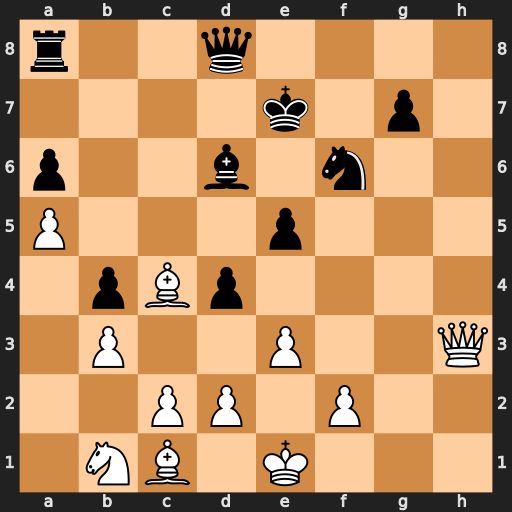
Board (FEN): r2q4/4k1p1/p2b1n2/P3p3/1pBp4/1P2P2Q/2PP1P2/1NB1K3
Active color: w
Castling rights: -
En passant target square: -
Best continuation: Qe6+ Kf8 Qf7#